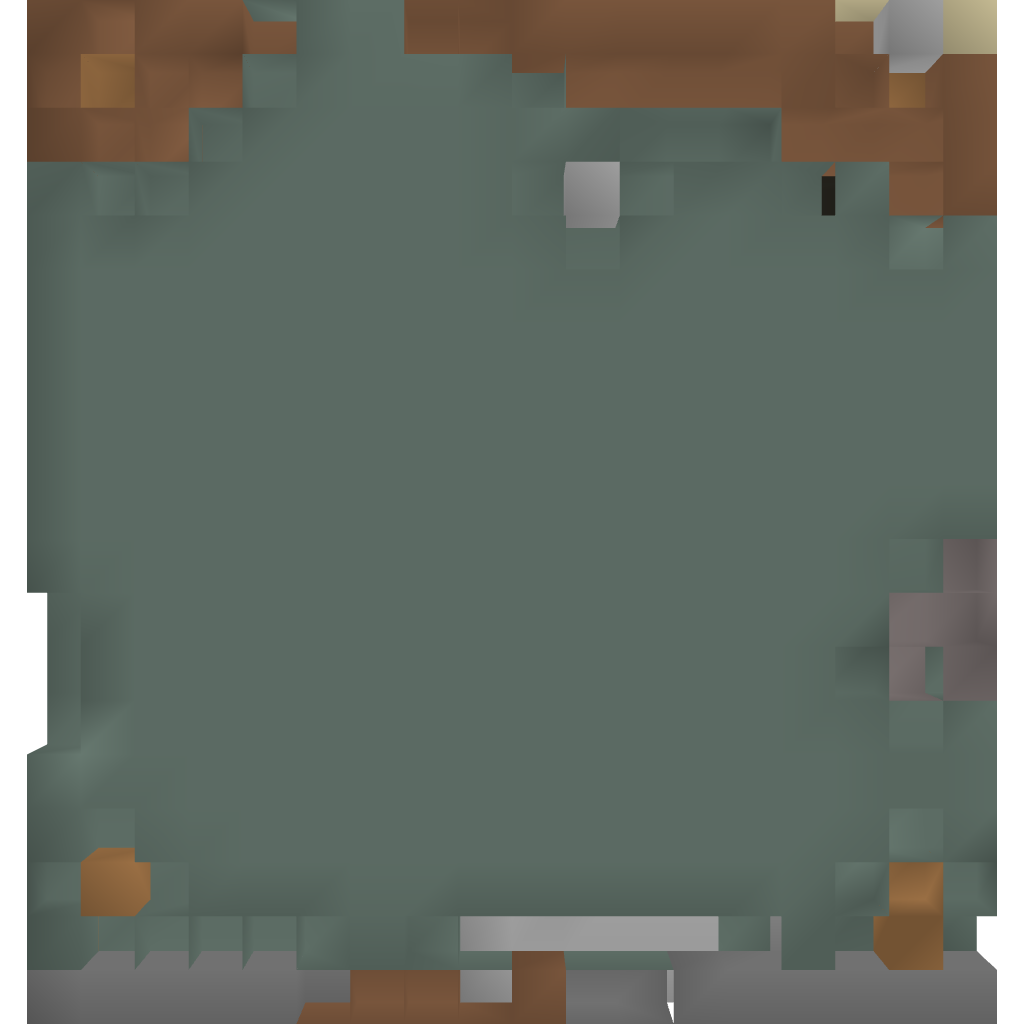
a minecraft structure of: Underground Witches Garden